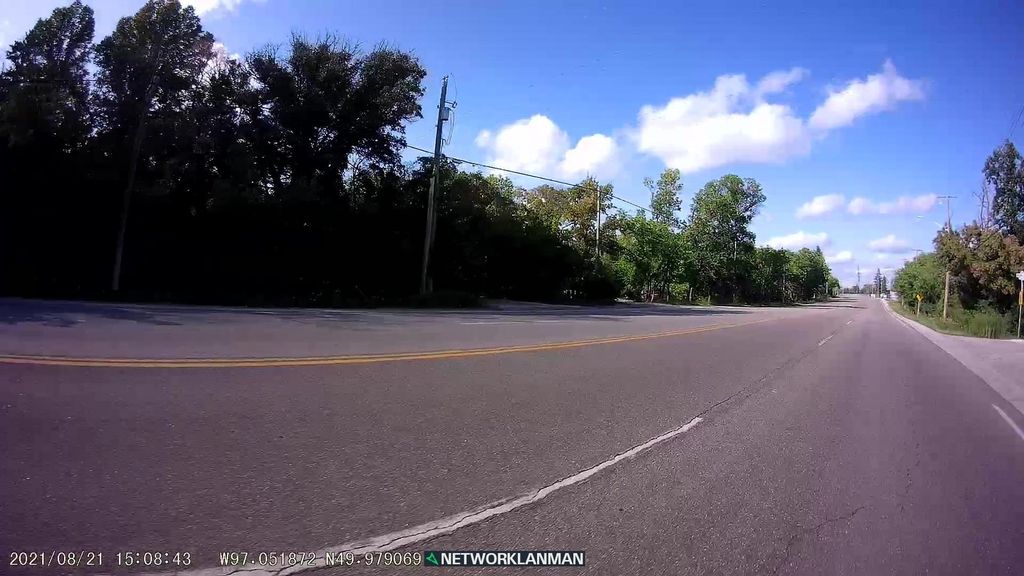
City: winnipeg